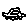
Label: car